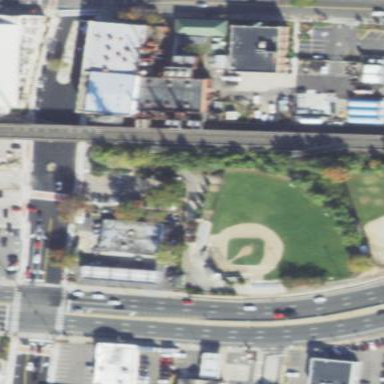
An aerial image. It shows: Baseball pitch for leisure and sports activities.